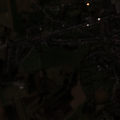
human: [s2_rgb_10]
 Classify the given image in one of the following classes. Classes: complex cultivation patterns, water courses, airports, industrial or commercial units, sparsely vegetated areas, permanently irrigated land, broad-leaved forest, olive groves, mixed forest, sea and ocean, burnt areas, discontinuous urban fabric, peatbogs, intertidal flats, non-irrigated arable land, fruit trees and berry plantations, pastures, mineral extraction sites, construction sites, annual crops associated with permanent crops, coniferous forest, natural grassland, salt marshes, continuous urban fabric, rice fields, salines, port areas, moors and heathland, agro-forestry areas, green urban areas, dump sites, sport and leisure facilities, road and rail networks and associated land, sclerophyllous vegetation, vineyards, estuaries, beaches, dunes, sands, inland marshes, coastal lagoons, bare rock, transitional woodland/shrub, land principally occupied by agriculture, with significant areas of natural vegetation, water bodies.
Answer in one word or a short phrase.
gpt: discontinuous urban fabric, industrial or commercial units, non-irrigated arable land, complex cultivation patterns, land principally occupied by agriculture, with significant areas of natural vegetation